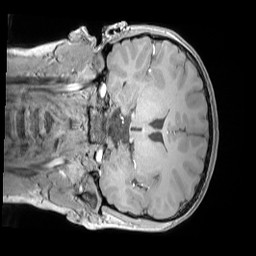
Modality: MP2RAGE
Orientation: coronal
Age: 11
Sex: male
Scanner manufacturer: siemens
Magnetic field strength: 3 T
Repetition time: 4 s
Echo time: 0.00303 s